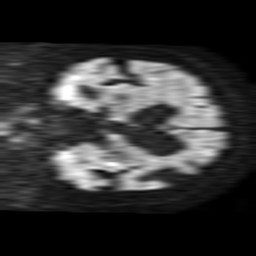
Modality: TRACE
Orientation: coronal
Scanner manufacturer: philips
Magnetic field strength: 1.5 T
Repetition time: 3.395 s
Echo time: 0.06922 s